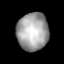
Tissue: lung
Cell type: T cells
Senescence score: 0.2083
Nuclear area (px): 1154
Mean DAPI intensity: 162.437